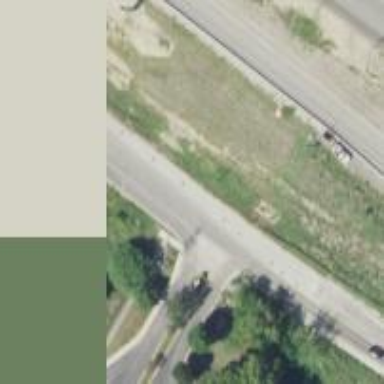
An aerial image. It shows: Secondary road with frontage road alongside.